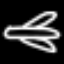
Label: airplane